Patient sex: M
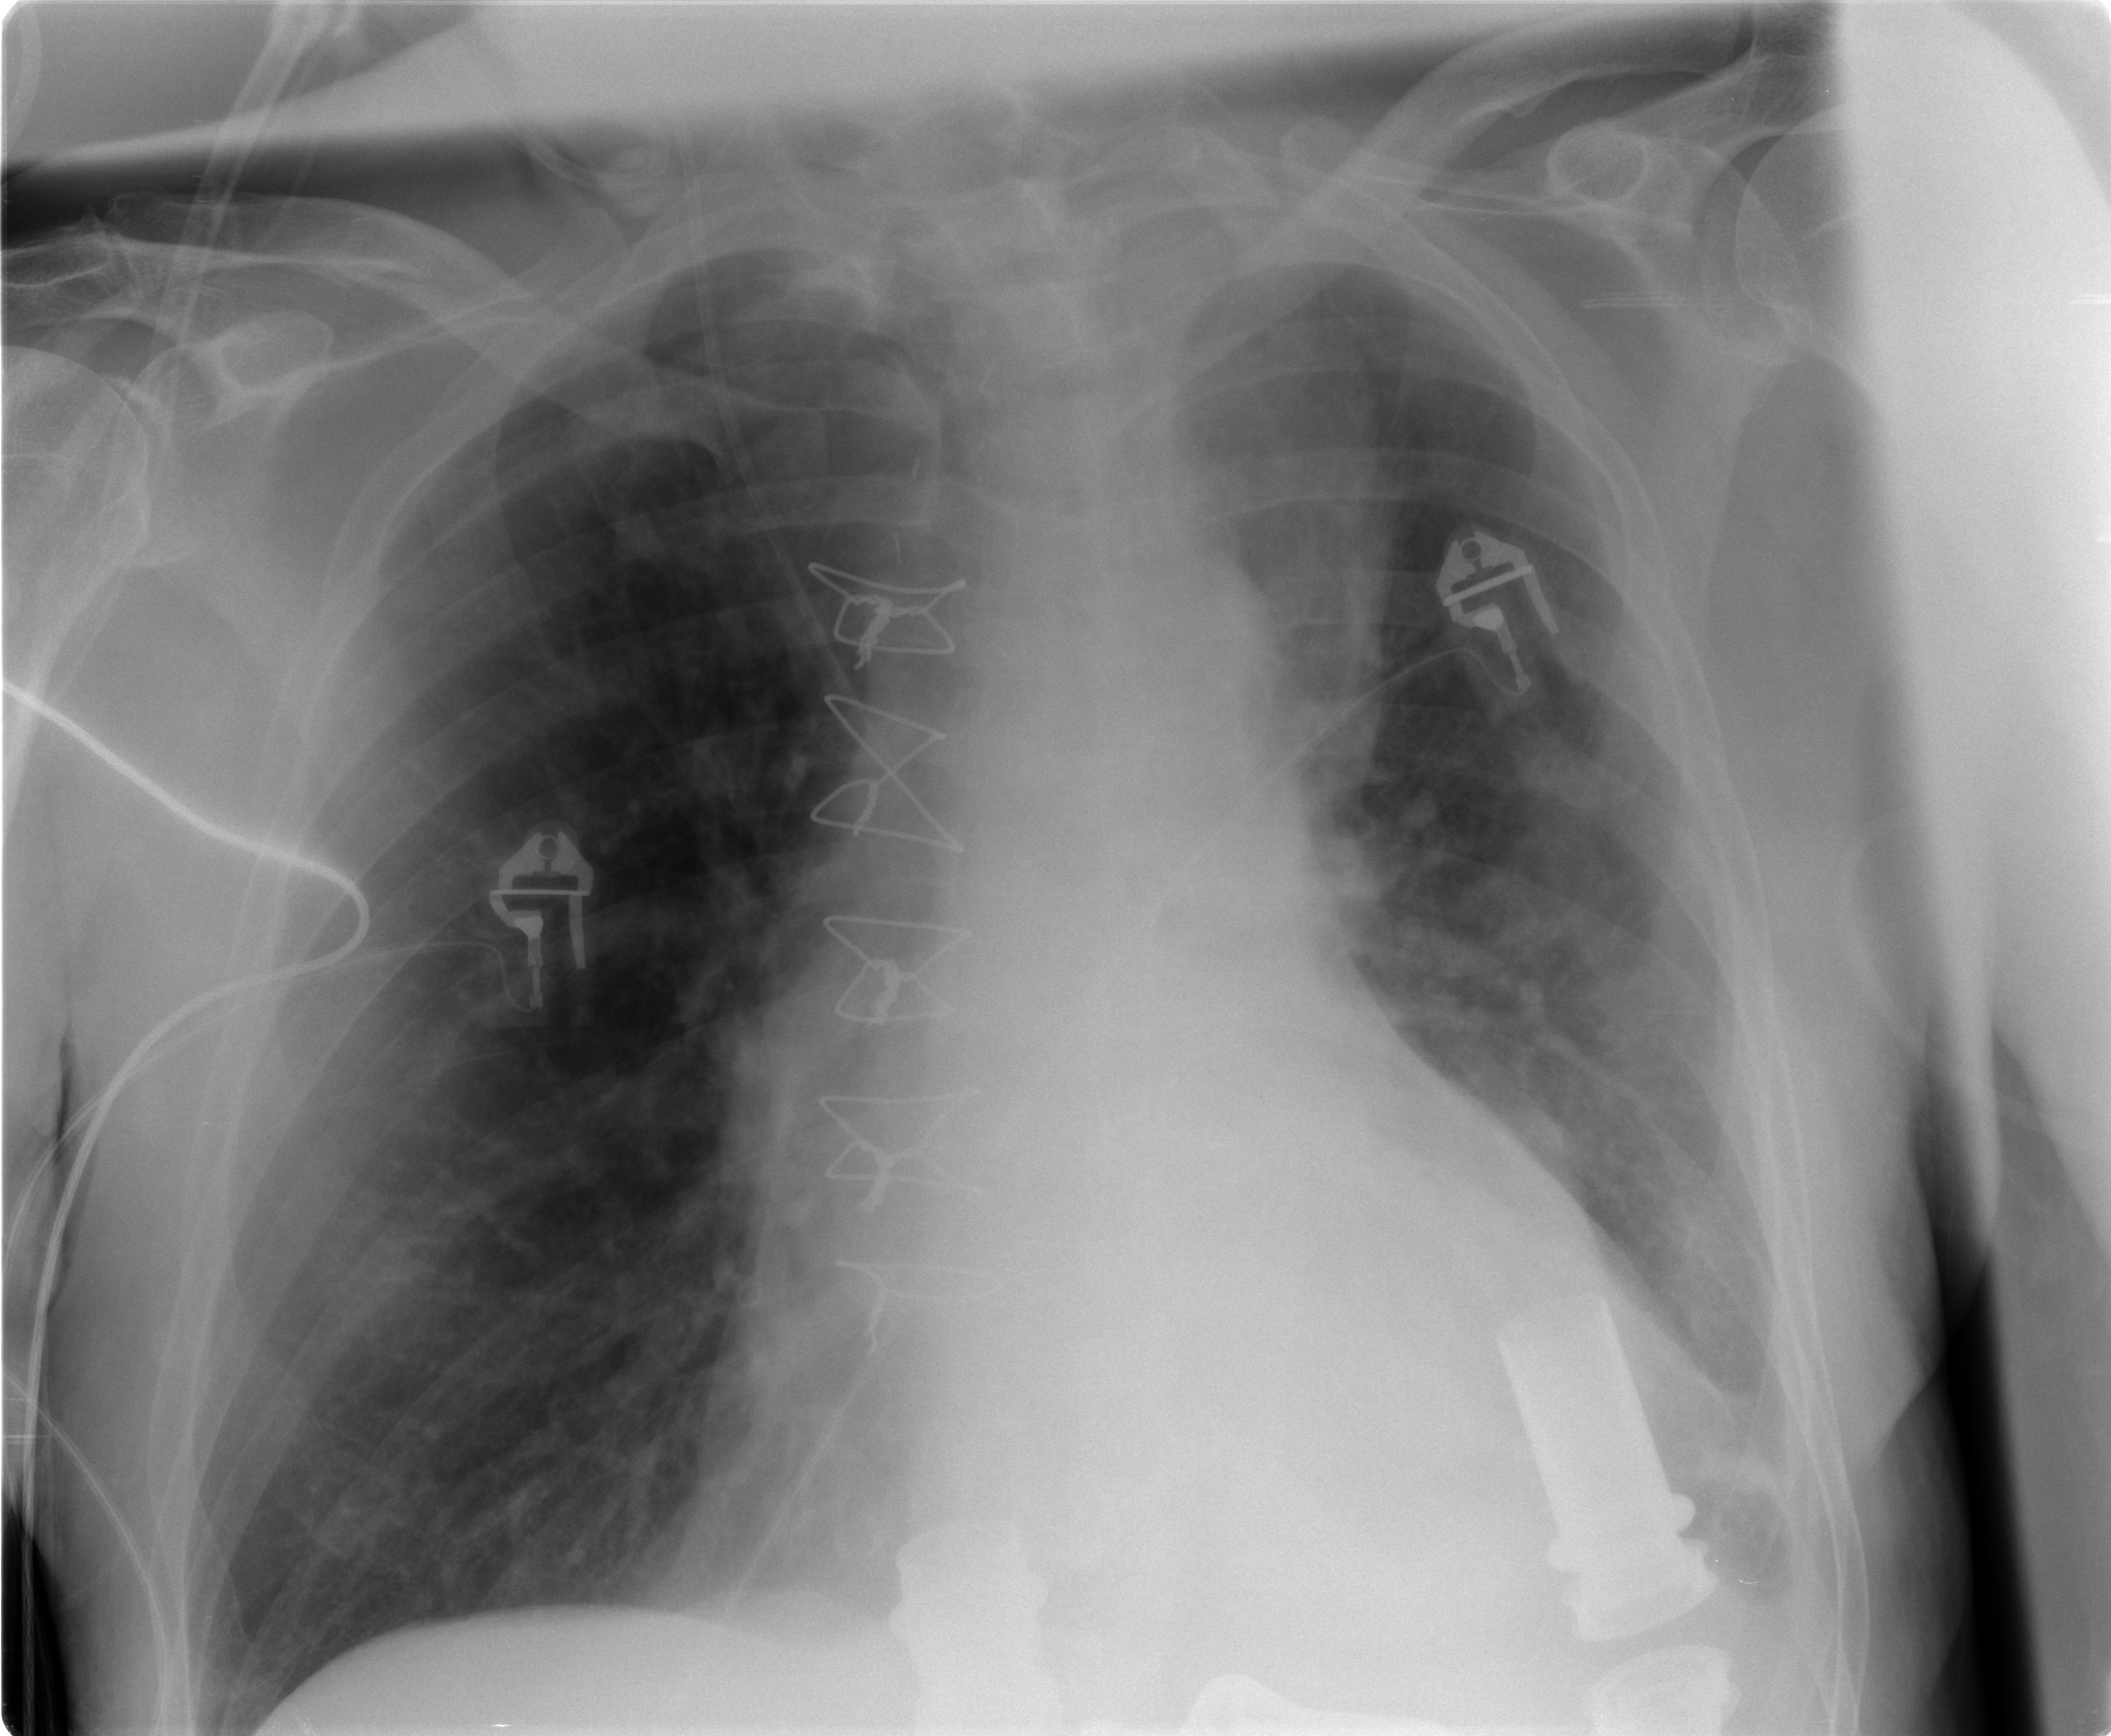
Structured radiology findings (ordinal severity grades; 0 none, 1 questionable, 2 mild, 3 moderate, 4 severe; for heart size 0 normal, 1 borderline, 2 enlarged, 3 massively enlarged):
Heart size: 2
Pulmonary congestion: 0
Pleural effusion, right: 0
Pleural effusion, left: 2
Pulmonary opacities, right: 0
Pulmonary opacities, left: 2
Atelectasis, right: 0
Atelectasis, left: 2